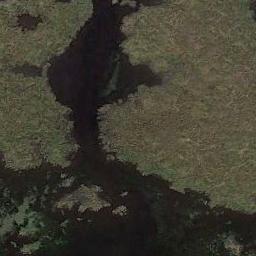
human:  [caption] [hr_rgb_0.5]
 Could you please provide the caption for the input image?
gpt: Many waters of different sizes are surrounded by wetlands .

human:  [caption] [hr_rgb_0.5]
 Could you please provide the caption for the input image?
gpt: About two-fifths of this wetland is water .

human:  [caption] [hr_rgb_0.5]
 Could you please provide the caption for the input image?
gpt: The lake in a wetland is covered with patches of brown plants .

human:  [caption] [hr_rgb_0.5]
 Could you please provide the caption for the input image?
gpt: The wetland consists of dry and green plants and water .

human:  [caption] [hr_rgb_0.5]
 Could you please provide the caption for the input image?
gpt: There are some islands on the wetland .